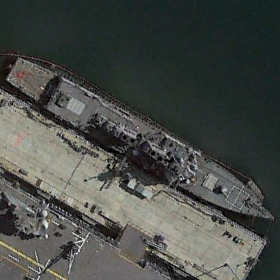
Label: destroyer